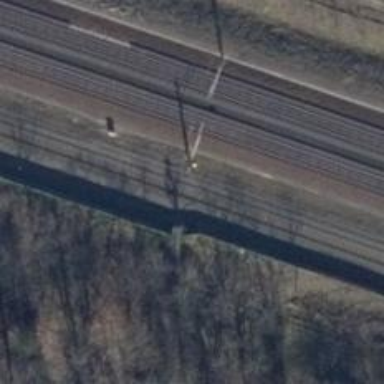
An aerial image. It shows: Railway signal.